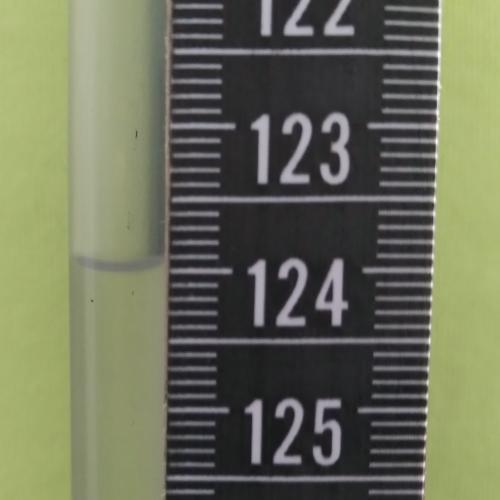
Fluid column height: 123.9 cm